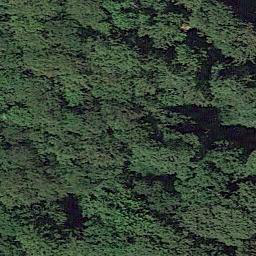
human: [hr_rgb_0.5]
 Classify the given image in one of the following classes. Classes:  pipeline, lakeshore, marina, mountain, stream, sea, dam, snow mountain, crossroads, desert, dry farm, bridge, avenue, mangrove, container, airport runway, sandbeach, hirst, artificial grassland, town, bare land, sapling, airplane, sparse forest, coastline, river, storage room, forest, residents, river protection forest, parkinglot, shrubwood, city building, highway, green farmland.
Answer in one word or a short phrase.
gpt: forest